Frequency: 60000
Velocity: 0,186
Power: 18,1
Pulse duration: 0,0000001
Pass count: 1
Magnification: 10
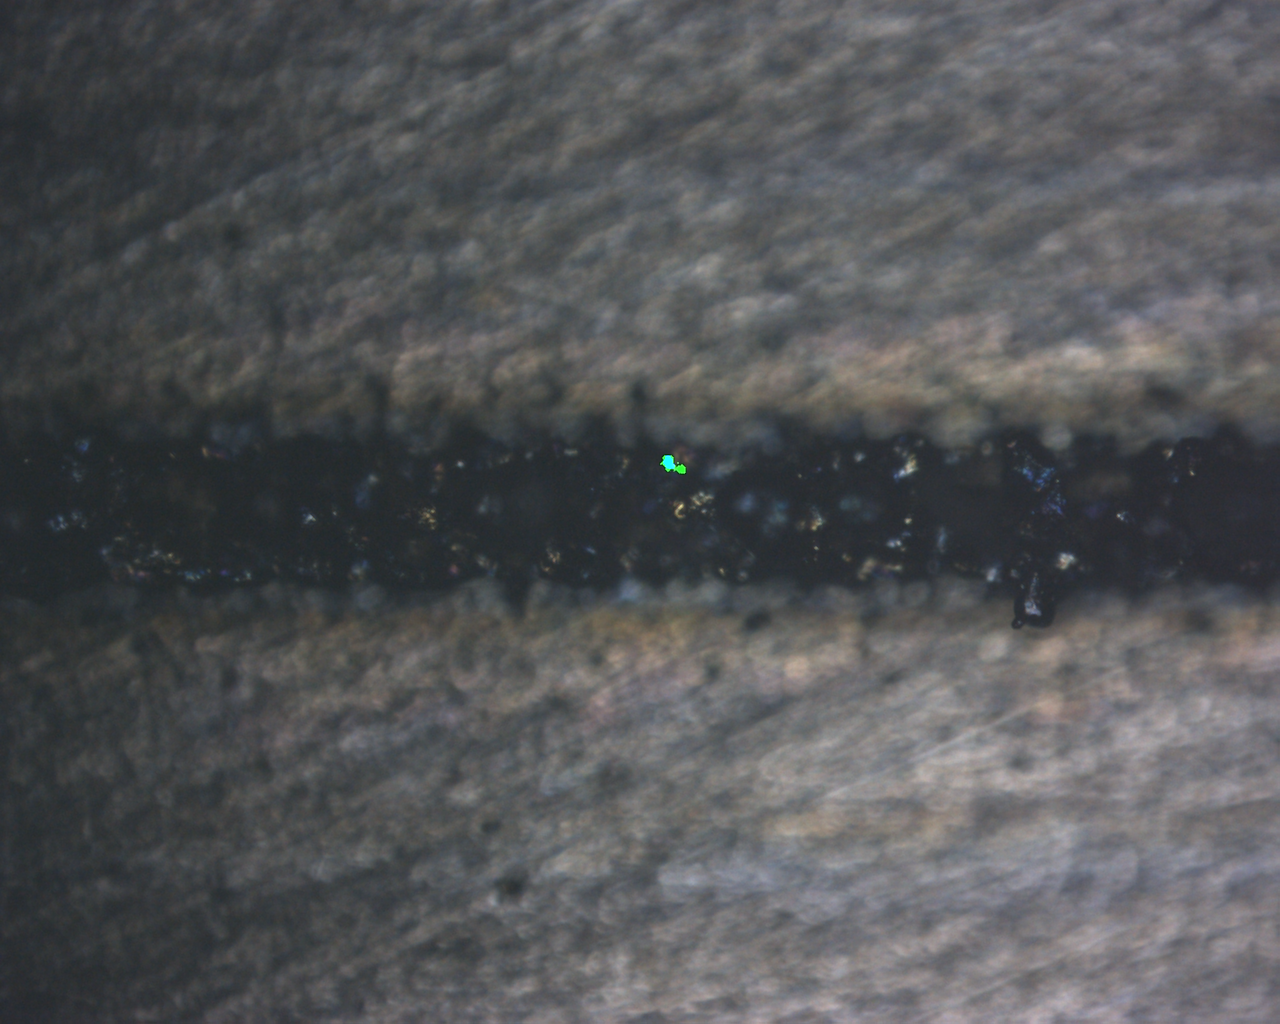
Measured width: 152.0001
Other width: 60.771